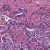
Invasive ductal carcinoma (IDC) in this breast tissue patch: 0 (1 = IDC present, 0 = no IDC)